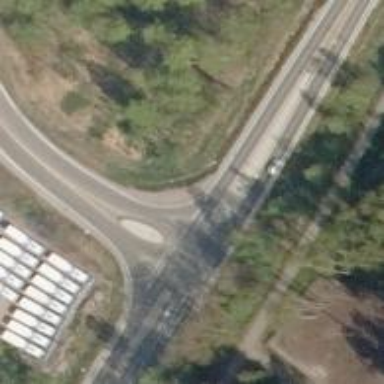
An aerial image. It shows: Asphalt road with secondary link designation.